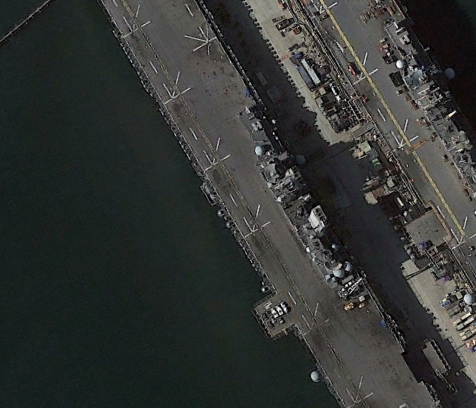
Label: assault